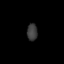
Tissue: lung
Cell type: Others
Senescence score: 0.561
Nuclear area (px): 174
Mean DAPI intensity: 59.057